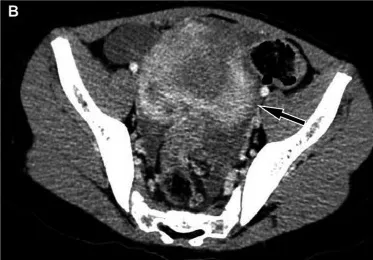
Which presented significant uneven enhancement on contrast-enhanced CT. Arrow).
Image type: radiology (ct)